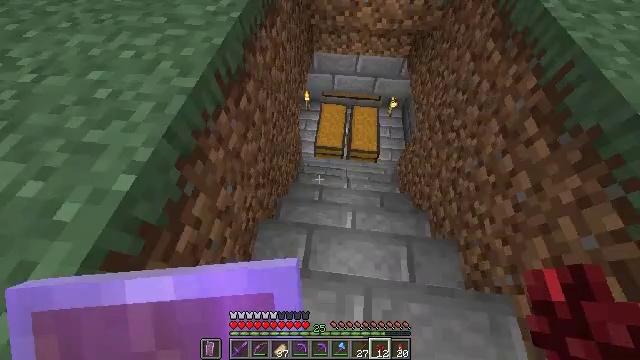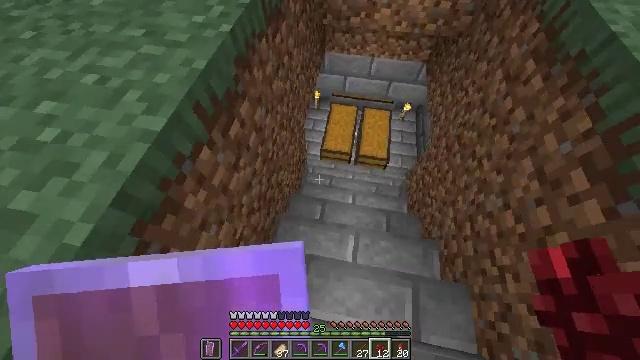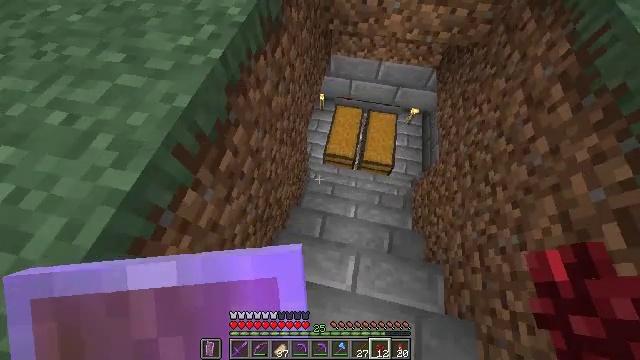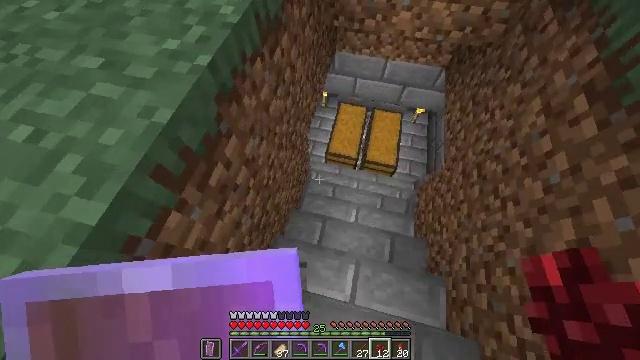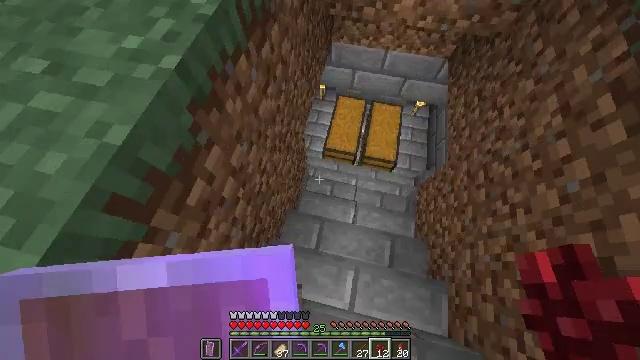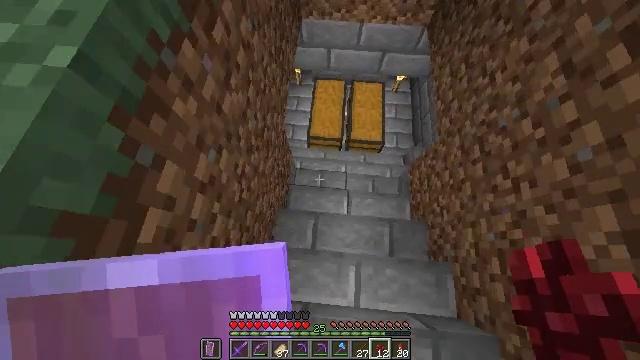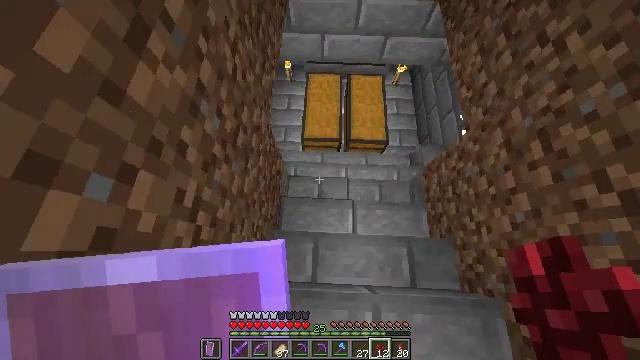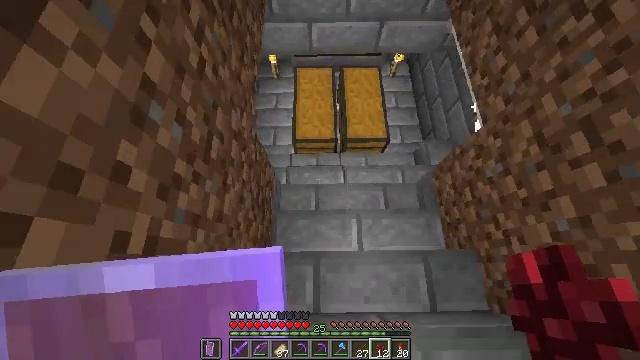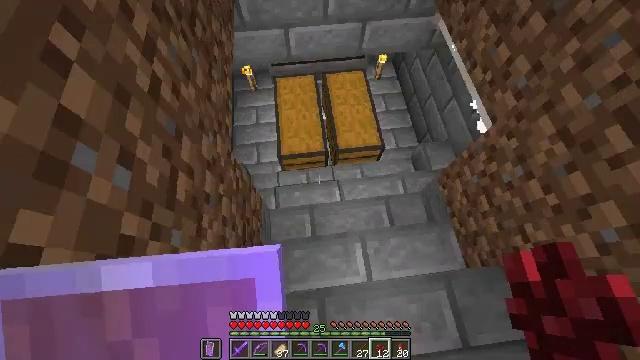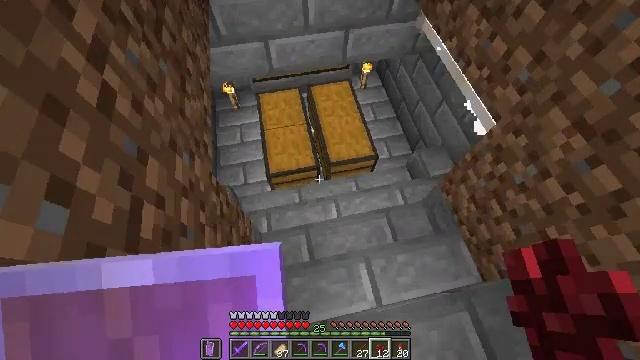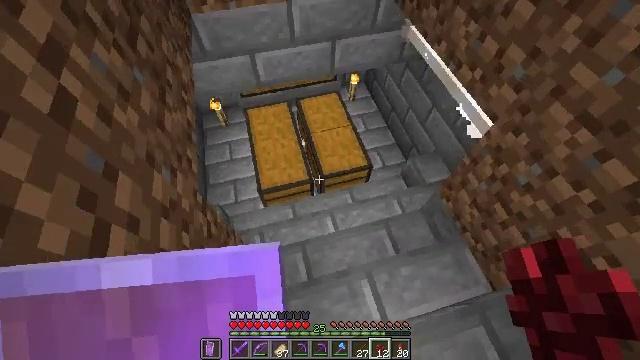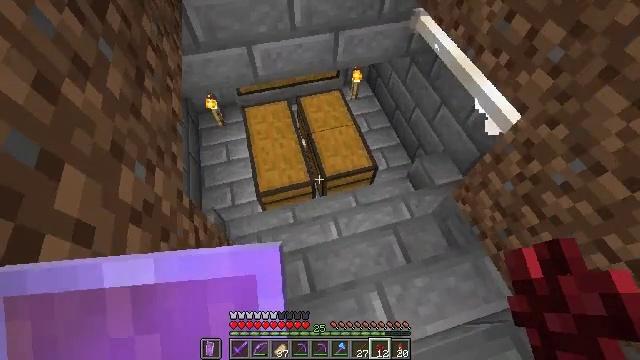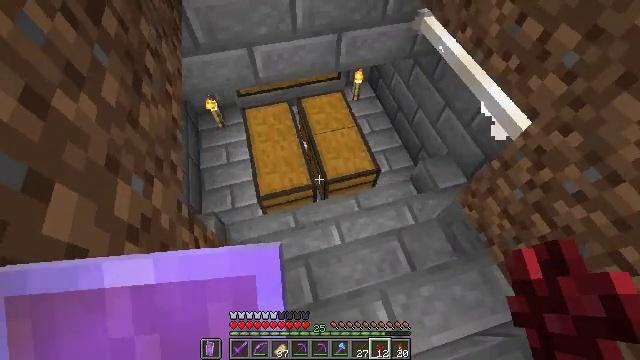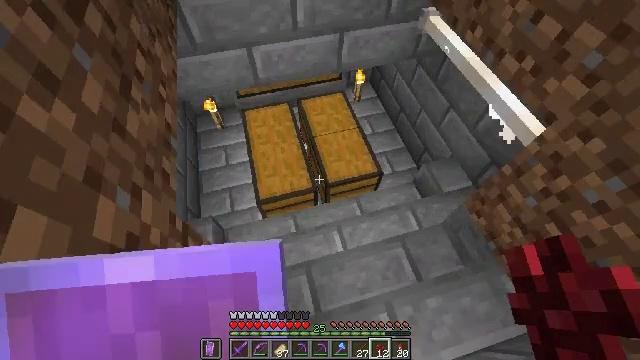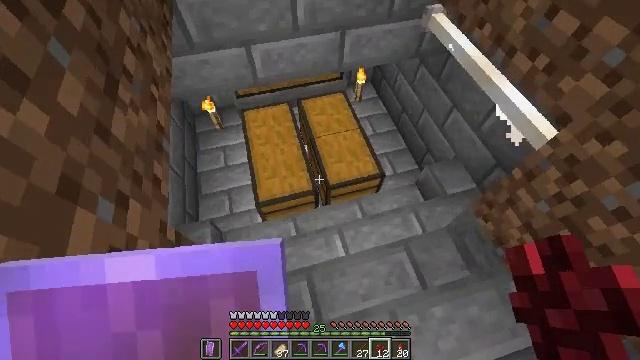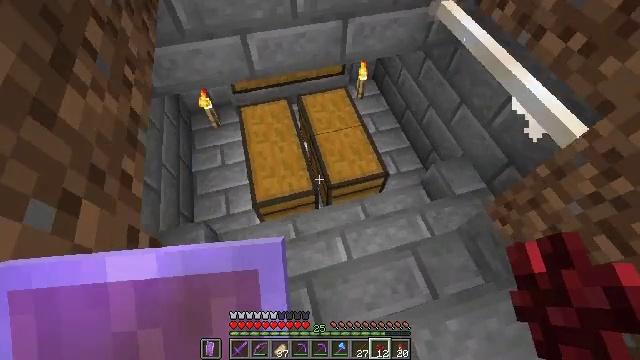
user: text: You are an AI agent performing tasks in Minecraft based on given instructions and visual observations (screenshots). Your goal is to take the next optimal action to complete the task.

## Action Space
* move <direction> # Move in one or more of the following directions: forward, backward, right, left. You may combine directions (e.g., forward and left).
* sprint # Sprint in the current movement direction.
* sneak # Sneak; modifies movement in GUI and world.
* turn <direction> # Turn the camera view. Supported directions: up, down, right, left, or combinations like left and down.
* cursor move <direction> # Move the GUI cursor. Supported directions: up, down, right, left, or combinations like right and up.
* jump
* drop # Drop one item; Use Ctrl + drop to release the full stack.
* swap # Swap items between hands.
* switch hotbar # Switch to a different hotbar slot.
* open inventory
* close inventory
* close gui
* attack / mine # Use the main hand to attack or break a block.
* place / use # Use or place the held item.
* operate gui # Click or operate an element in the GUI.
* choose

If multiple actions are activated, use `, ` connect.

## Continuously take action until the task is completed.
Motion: motion action
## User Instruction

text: Craft sugar.
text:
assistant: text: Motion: move forward, sprint, turn left and down
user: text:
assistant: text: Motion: move forward, sprint, turn left and down
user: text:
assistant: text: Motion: move forward, sprint, turn left and down
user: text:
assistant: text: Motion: move forward, sprint, turn down
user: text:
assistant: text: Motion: move forward, sprint, turn right and down
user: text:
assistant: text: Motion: sprint, turn right
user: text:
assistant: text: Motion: turn right
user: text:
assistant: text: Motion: turn right and up
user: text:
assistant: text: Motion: turn right and up
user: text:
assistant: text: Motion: turn right and up
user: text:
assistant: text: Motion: no_op
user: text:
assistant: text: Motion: no_op
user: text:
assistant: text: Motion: move forward
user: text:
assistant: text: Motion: move forward
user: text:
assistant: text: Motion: move forward
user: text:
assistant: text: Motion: no_op
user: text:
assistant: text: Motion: no_op
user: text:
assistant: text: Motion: no_op
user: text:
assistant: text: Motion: turn right
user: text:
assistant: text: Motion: turn right
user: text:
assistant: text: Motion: turn right
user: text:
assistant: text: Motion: no_op
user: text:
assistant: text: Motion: turn right
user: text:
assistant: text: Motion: use / place
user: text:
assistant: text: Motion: use / place
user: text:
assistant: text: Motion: use / place
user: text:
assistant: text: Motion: no_op
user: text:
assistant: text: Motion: no_op
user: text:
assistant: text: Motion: no_op
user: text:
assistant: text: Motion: no_op